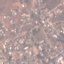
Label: Residential